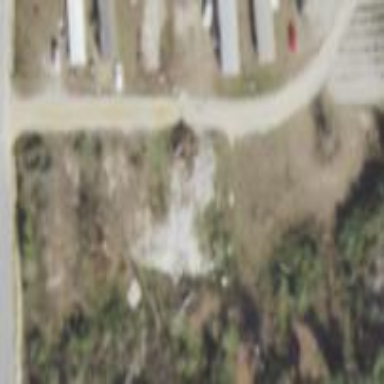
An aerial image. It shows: Residential area known as trailer park.